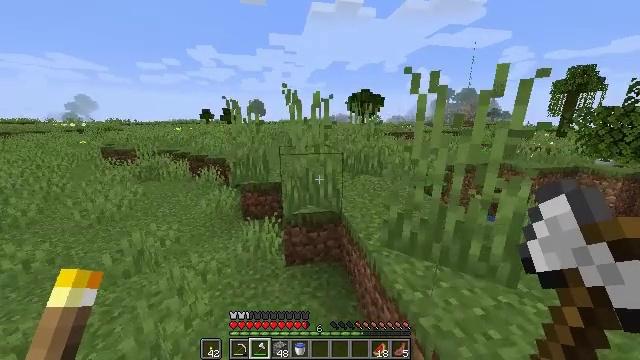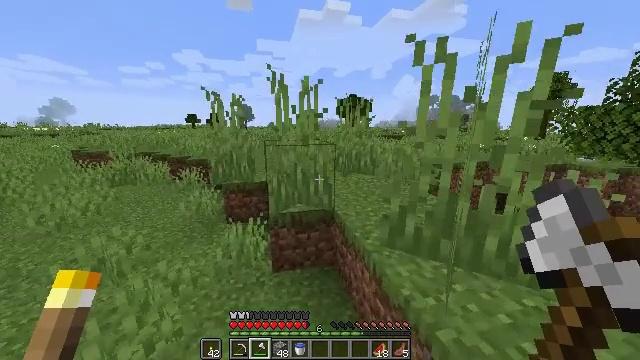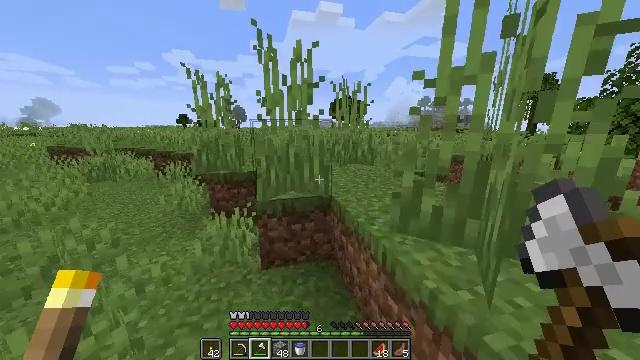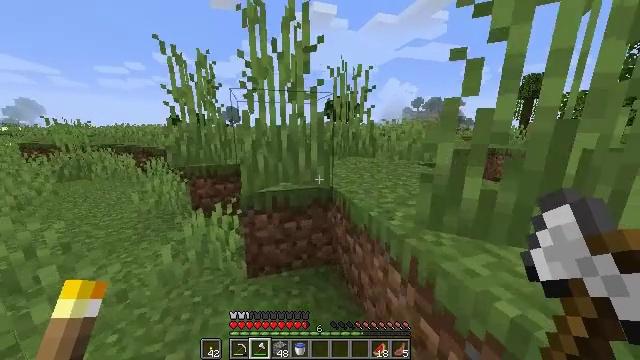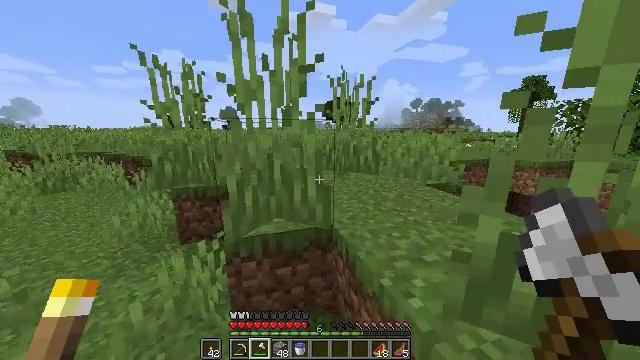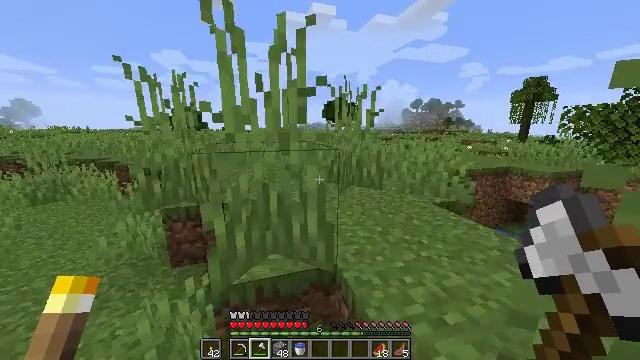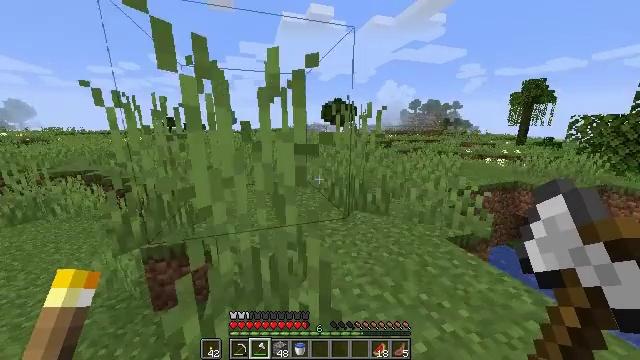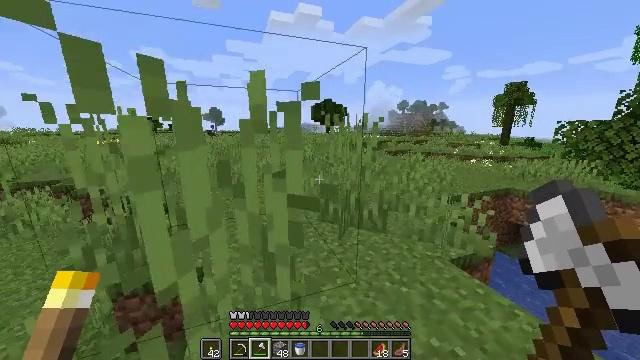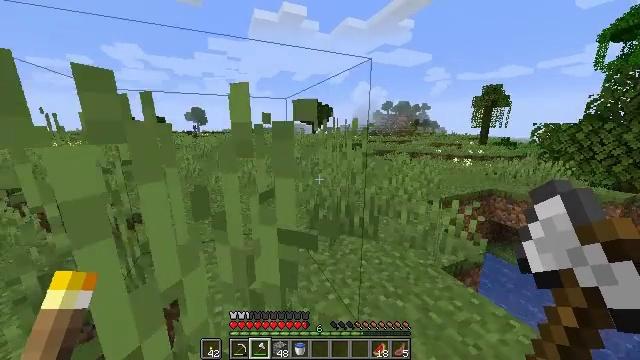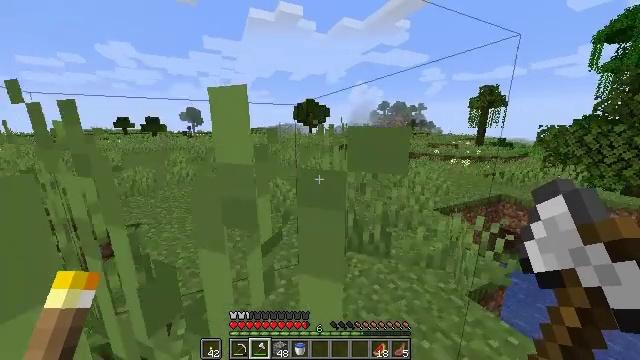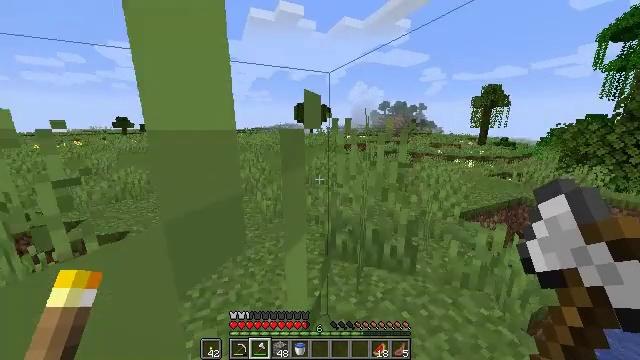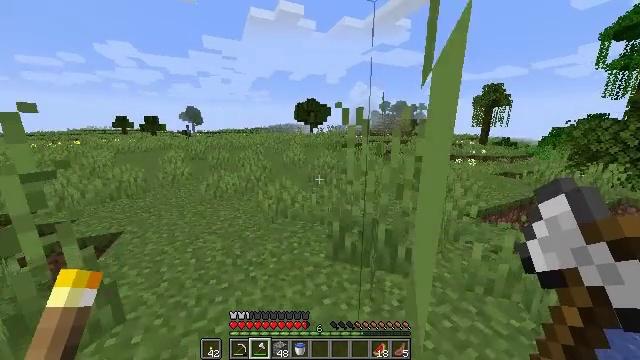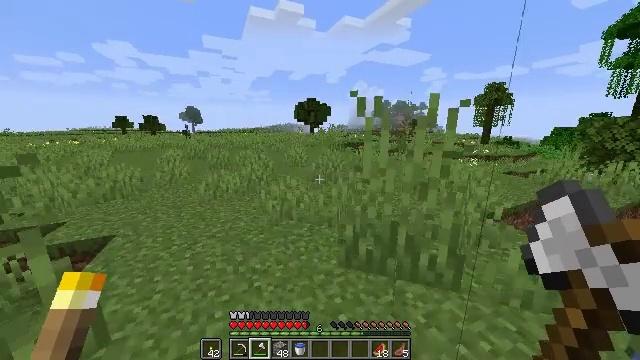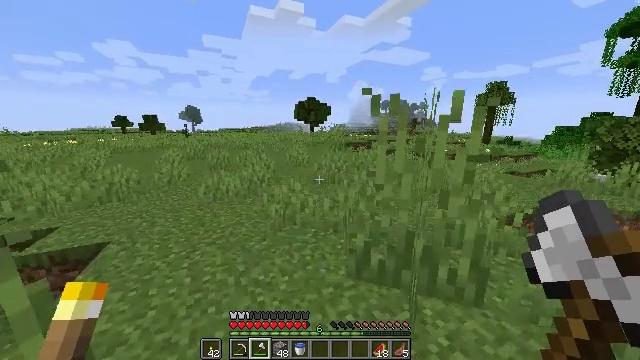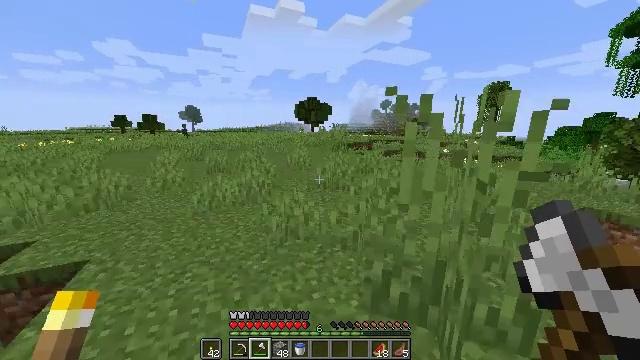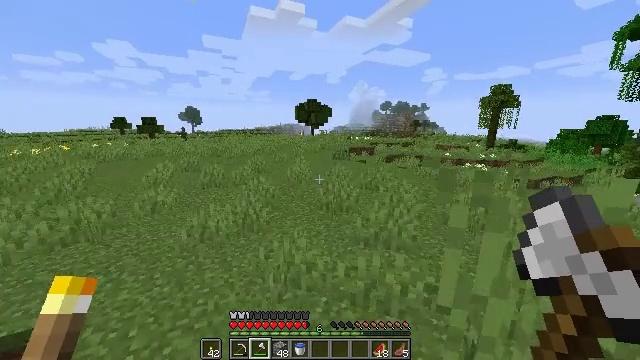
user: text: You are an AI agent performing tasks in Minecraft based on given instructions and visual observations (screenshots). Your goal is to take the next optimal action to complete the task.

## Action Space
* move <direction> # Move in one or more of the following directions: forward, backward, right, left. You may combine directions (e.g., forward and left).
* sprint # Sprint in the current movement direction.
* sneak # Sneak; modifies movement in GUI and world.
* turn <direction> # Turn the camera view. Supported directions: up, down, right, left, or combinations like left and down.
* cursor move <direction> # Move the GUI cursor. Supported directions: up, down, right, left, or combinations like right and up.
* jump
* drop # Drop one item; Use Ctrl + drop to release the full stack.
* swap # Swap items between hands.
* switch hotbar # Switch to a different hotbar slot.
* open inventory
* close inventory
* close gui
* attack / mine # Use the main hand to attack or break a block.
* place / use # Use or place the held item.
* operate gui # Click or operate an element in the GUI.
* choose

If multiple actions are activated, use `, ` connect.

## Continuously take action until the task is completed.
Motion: motion action
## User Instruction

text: Hunt a chicken.
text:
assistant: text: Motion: move forward, sprint, turn right and up
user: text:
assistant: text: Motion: move forward, sprint, turn right, jump
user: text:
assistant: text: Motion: move forward, sprint, turn right, jump
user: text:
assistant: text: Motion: move forward, sprint, jump
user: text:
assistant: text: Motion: move forward, sprint, jump
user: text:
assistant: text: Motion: move forward and move left, sprint, jump
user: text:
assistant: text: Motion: move forward and move left, sprint, turn right, jump
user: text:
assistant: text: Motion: move forward and move left, sprint, turn right, jump
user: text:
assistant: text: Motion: move forward and move left, sprint, jump
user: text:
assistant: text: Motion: move forward and move left, sprint, jump
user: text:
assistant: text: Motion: move forward and move left, sprint, jump
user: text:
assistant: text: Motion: move forward and move left, sprint, jump
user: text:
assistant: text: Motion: move forward, sprint, jump
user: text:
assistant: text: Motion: move forward, sprint, jump
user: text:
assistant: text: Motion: move forward, sprint, jump
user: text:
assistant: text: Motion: move forward, sprint, jump
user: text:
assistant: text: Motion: move forward, sprint, jump
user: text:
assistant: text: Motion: move forward, sprint, jump
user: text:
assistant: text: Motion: move forward, sprint, jump
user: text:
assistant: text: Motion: move forward, sprint, jump
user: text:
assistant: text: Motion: move forward, sprint, jump
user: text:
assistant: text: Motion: move forward, sprint, jump
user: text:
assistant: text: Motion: move forward and move left, sprint, jump
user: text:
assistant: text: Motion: move forward and move left, sprint, jump
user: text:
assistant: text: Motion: move forward and move left, sprint, jump
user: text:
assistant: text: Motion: move forward and move left, sprint, jump
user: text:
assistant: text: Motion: move forward and move left, sprint, jump
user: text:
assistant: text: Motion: move forward and move left, sprint, jump
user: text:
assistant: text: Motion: move forward and move left, sprint, jump
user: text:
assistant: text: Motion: move forward and move left, sprint, jump